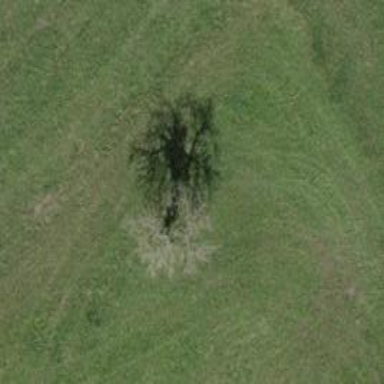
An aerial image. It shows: Beautiful tree in nature.